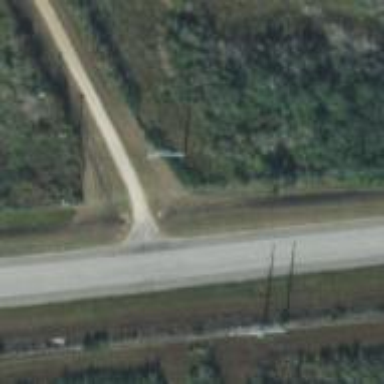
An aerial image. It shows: Power pole.